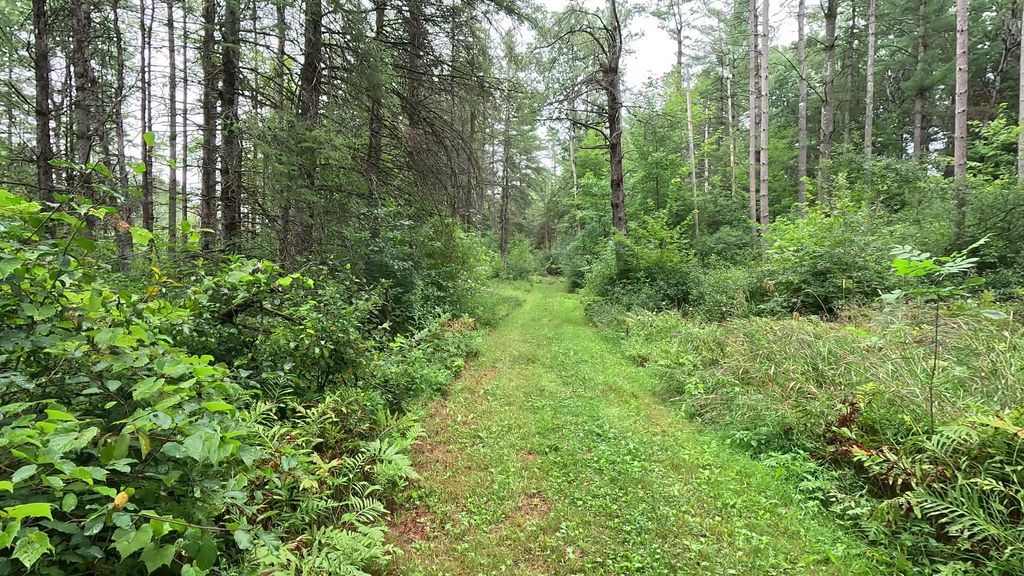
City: ottawa-gatineau